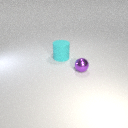
large cyan rubber cylinder to the left of small purple metal sphere